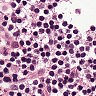
Metastatic tissue present: no